You are looking at the short-time Fourier spectrogram of a bearing's acceleration signal. Based on the visible evidence, which condition applies: normal, inner_race, outer_race, ball?
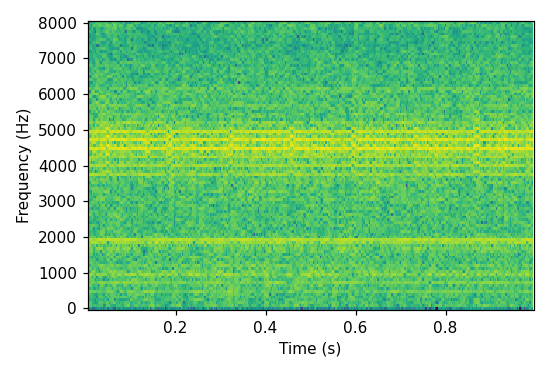
Answer: outer_race